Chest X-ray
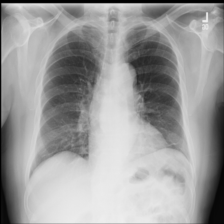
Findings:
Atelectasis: negative
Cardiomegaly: negative
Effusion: negative
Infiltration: negative
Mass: negative
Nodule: negative
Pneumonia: negative
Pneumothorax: negative
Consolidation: negative
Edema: negative
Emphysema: negative
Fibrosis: negative
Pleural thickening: negative
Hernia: negative